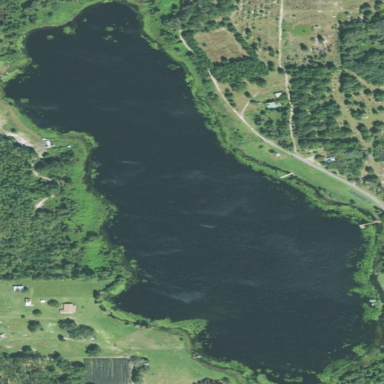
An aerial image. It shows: Serene lake surrounded by nature.